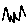
Label: zigzag